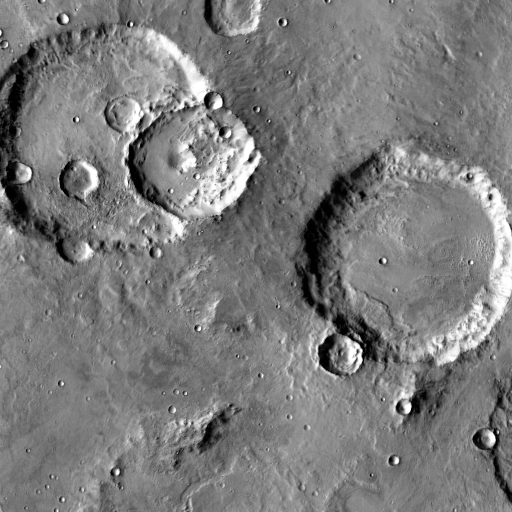
Crater classes present: Background, Other, Layered, Buried, Secondary